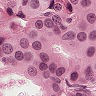
Metastatic tissue present: yes